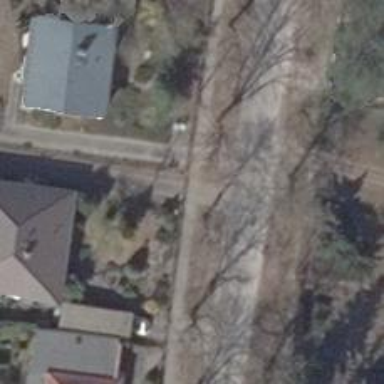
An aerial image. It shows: Driveway.